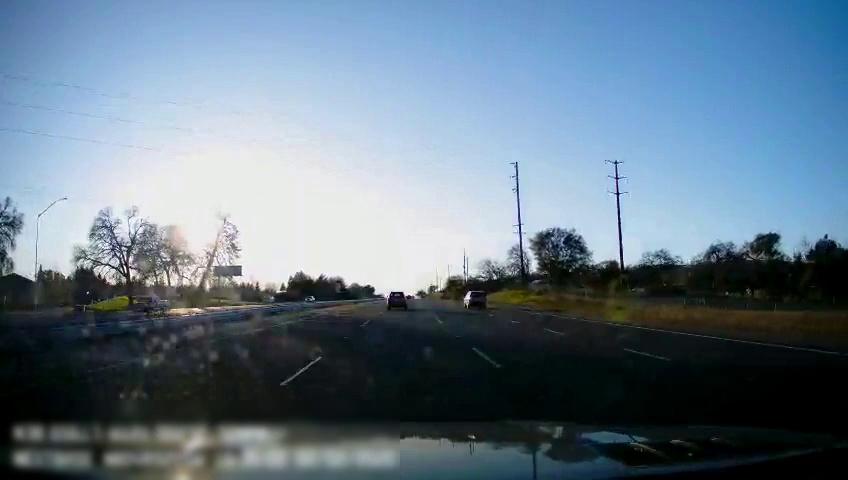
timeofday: Day
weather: Sunny
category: Drivable Space
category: Drivable Space
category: Vehicles | Car
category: Vehicles | Car
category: Vehicles | Truck
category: Vehicles | Truck
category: Lanes | Alternate Lane
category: Lanes | Alternate Lane
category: Lanes | Current Lane
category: Lanes | Current Lane
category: Lanes | Alternate Lane